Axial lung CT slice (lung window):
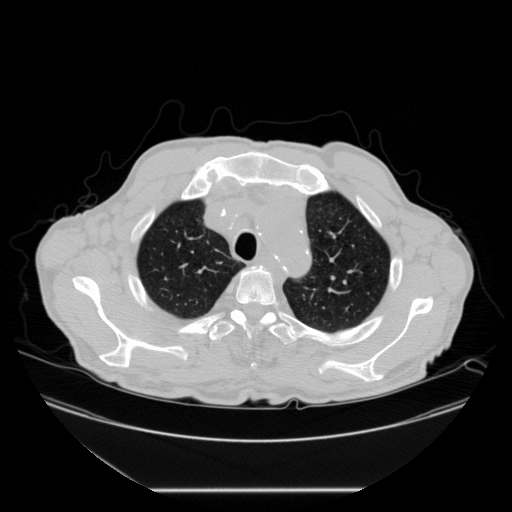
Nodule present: no